Question: I want to make a trajectory plot of my 'df' inside of a transparent 3d sphere.
I searched the stackoverflow but couldn't find the same question. So it might be helpful for everybody who is interested about trajectory of their vectors.
The 'df' could be like this
'''
df <- data.frame(mx=runif(100,-0.05,0.05),
my=runif(100,-1,1),
mz=runif(100,-0.5,0.5))
'''

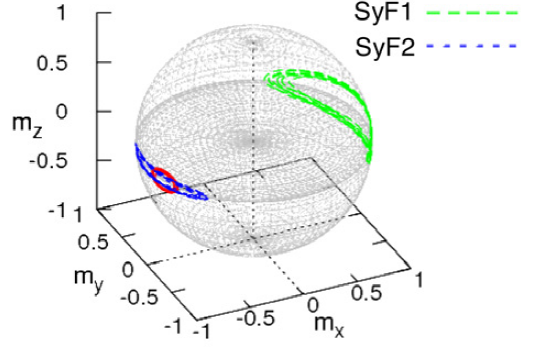
Answer: I agree with Frank's answer. If what you want to do is to plot trajectories on a sphere like the supplied picture, you should be a bit more careful, since ordinary interpolation won't give paths on the sphere. There are different options, but the easiest is probably to just project the paths onto the sphere.
'''
require(rgl)
# Construct a Brownian motion on a sphere
n <- 100
sigma <- 0.5
df <- array(NA, dim = c(n, 3))
df[1, ] <- rnorm(3, sd = sigma) # Starting point
df[1, ] <- df[1, ] / sqrt(sum(df[1, ]^2))
for (i in 2:n) {
df[i, ] <- rnorm(3, sd = sigma) + df[i - 1, ]
df[i, ] <- df[i, ] / sqrt(sum(df[i, ]^2))
}
# Linear interpolation of observed trajectories, but projected onto sphere
times <- seq(1, n, length = 1000)
xx <- approx(1:n, df[, 1], xout = times)$y
yy <- approx(1:n, df[, 2], xout = times)$y
zz <- approx(1:n, df[, 3], xout = times)$y
df_proj <- cbind(xx, yy, zz)
df_proj <- df_proj / sqrt(rowSums(df_proj ^2))
# Plot
plot3d(df_proj, type = 'l', col = heat.colors(1000), lwd = 2, xlab = 'x', ylab = 'y', zlab = 'z')
rgl.spheres(0, 0, 0, radius = 0.99, col = 'red', alpha = 0.6, back = 'lines')
'''

You can of course do the same thing with the smooth trajectories from Frank's answer:
'''
# Smooth trajectories plot
times <- seq(1, n, length = 1000)
xx <- spline(1:n, df[, 1], xout = times)$y
yy <- spline(1:n, df[, 2], xout = times)$y
zz <- spline(1:n, df[, 3], xout = times)$y
df_smooth <- cbind(xx, yy, zz)
df_smooth <- df_smooth / sqrt(rowSums(df_smooth^2))
plot3d(df_smooth, type = 'l', col = heat.colors(1000), lwd = 2, xlab = 'x', ylab = 'y', zlab = 'z')
rgl.spheres(0, 0, 0, radius = 0.99, col = 'red', alpha = 0.6, back = 'lines')
'''